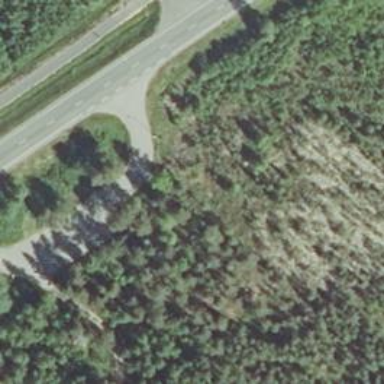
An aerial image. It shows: Rest area on the road.